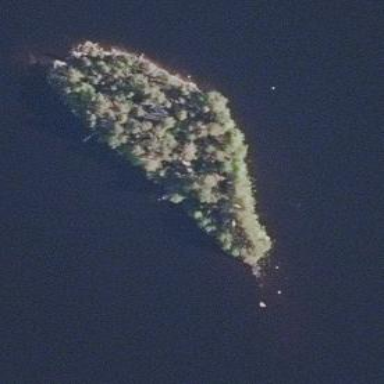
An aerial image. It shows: Image showing island.